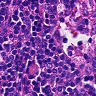
Metastatic tissue present: no